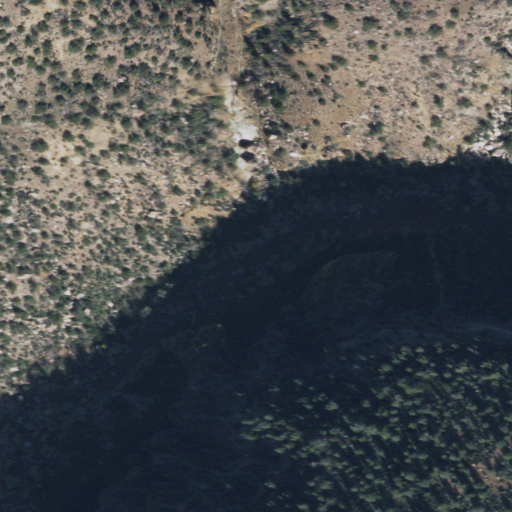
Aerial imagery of valley in Arizona named Hole Canyon containing shrub, evergreen forest, and mixed forest